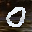
Label: 0